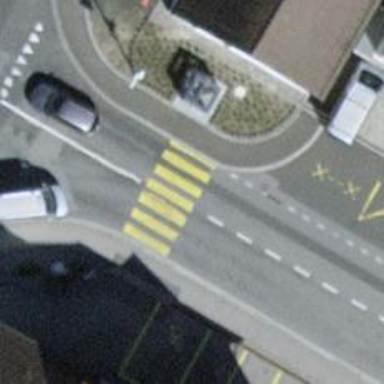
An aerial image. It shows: Zebra crossing on the road.